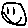
Label: smiley face